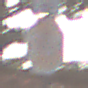
Verkehrszeichen: Stop
Zusatzzeichen oben: RichtungsangabeDurchPfeile9
Umgebung: Outdoor, Suburban
Tageszeit: MorningAfternoon
Wetter: PartlyCloudy
Licht: Natural
Jahreszeit: NotSpecified
Kontrast: LowContrast